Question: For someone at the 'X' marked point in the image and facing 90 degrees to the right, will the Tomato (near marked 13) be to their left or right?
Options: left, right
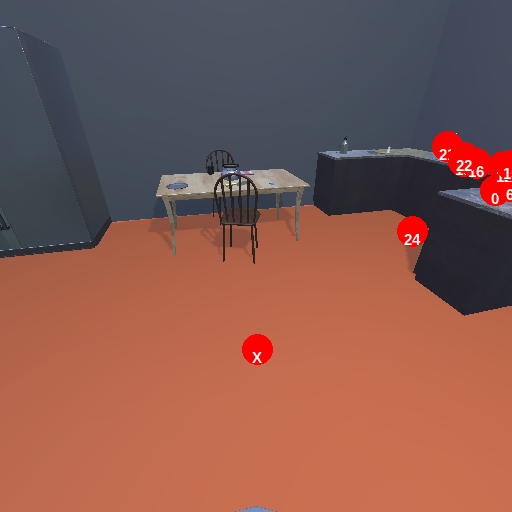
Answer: left